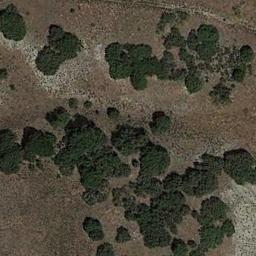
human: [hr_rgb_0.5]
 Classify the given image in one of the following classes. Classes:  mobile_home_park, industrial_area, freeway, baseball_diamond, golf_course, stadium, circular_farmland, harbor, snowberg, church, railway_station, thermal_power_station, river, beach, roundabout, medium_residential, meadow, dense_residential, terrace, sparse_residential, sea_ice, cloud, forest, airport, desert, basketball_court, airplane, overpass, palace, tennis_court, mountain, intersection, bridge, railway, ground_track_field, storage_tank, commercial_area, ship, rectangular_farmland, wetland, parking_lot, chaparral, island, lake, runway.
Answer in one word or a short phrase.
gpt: chaparral